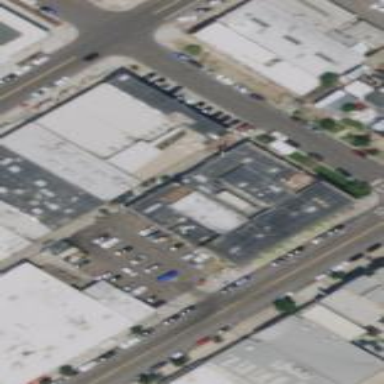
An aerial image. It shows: Retail building with dark grey roof.